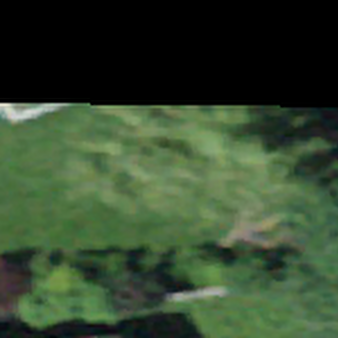
Label: other